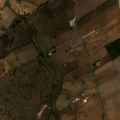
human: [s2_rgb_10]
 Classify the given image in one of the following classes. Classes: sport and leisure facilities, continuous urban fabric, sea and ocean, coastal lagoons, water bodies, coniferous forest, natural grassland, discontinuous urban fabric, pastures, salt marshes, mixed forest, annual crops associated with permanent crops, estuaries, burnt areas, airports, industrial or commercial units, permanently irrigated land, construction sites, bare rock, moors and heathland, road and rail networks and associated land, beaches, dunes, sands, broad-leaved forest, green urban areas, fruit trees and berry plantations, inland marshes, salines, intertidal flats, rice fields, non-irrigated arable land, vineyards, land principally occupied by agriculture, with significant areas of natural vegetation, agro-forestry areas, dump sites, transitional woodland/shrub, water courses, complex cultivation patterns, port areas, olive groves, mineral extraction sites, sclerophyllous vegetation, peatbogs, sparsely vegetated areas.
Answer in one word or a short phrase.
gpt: non-irrigated arable land, pastures, annual crops associated with permanent crops, agro-forestry areas